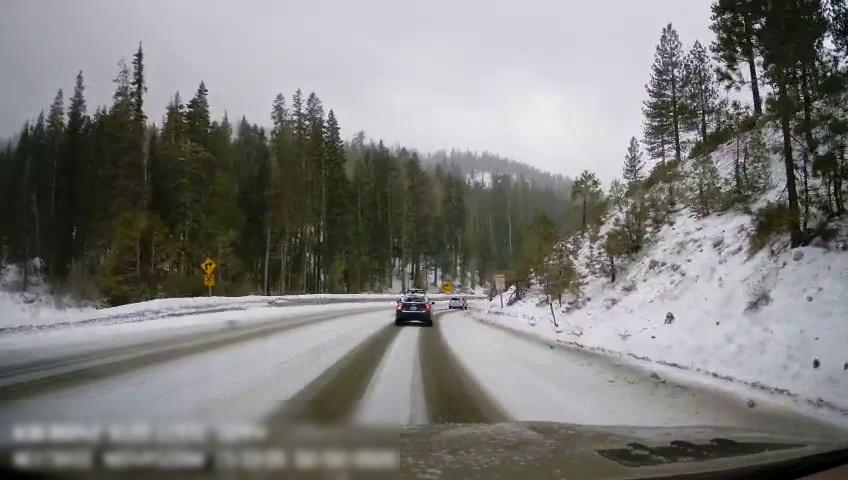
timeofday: Day
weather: Snowy
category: Drivable Space
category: Vehicles | Car
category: Vehicles | Car
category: Traffic | Signs
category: Traffic | Signs
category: Traffic | Signs